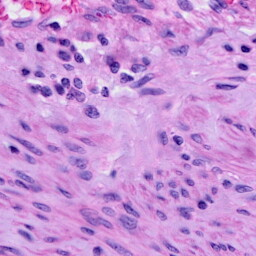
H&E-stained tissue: Cervix